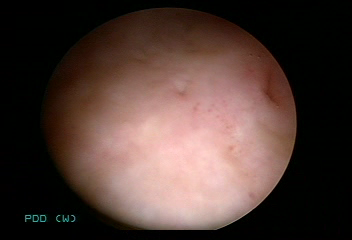
Modality: WLC
Class: Normal mucosa
Bladder cancer association: No